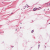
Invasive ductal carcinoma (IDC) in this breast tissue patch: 0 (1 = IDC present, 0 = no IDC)